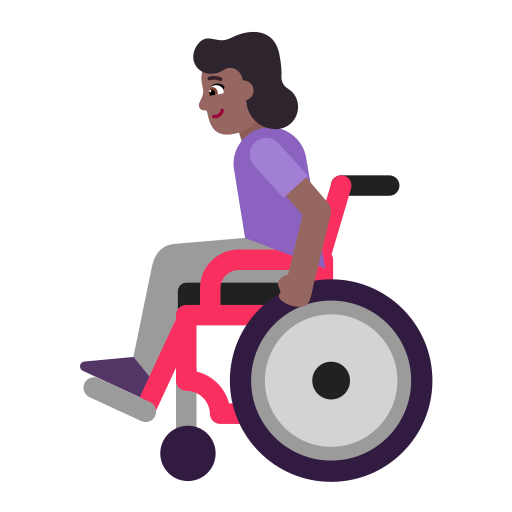
woman in manual wheelchair flat  dark